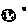
Label: moon